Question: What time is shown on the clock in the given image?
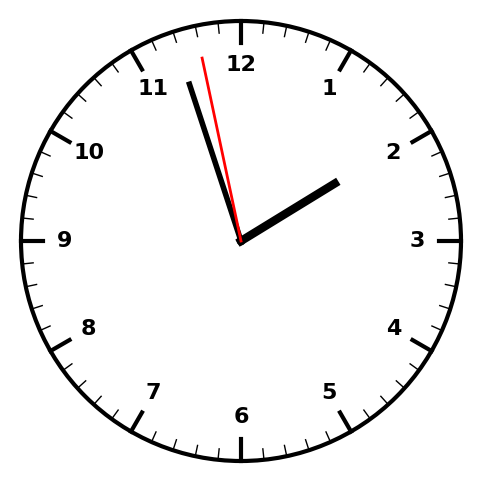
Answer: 01:56:58